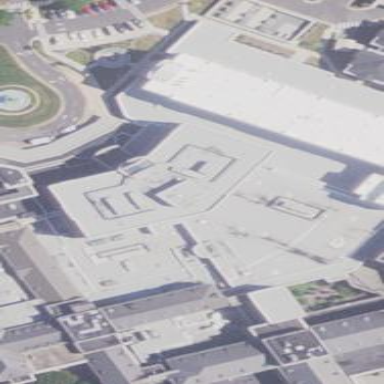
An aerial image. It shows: Hospital building.